Question: What is the reading of the measurement in the image?
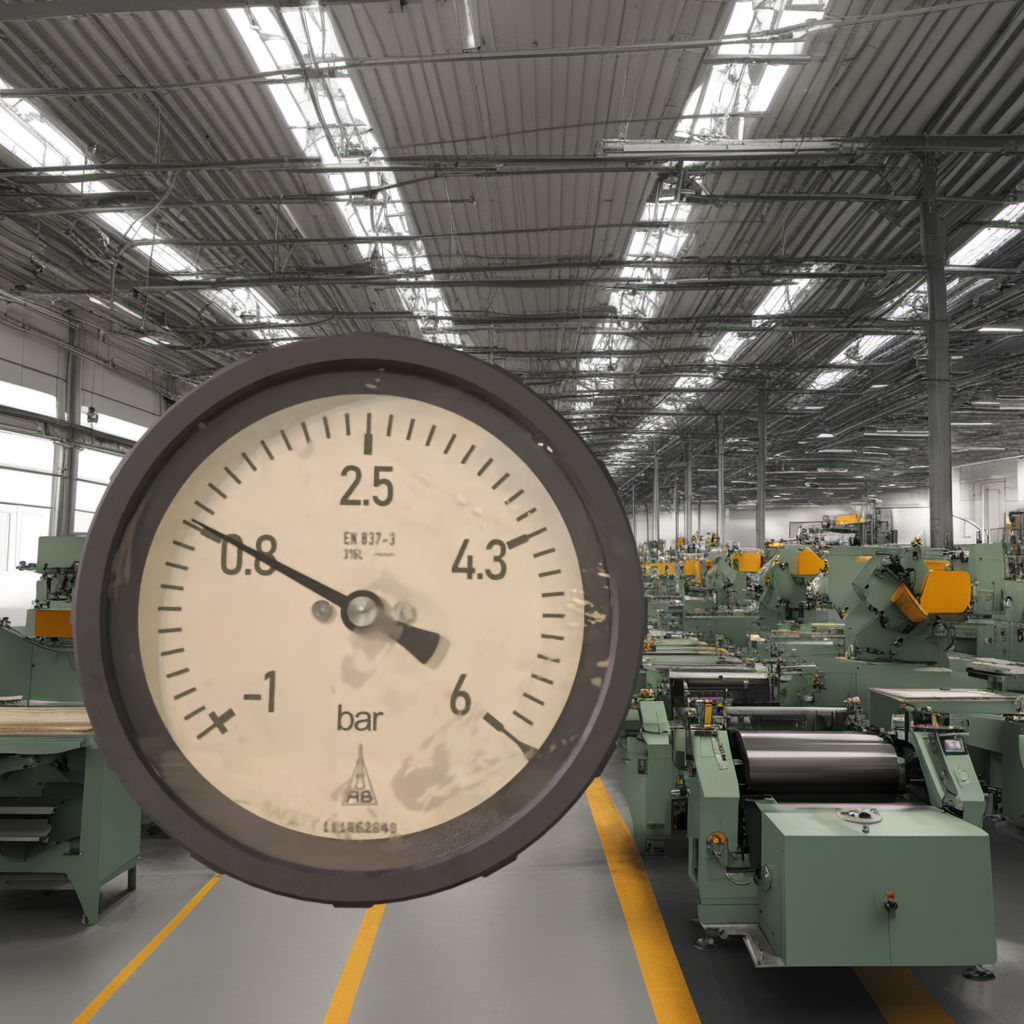
Answer: The result is 0.79
Question: What is the value range of the measurement in the image?
Answer: The range is from -1 to 6
Question: What is the minimum and maximum value range of the measurement in the image?
Answer: The minimum value is -1 and the maximum value is 6